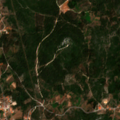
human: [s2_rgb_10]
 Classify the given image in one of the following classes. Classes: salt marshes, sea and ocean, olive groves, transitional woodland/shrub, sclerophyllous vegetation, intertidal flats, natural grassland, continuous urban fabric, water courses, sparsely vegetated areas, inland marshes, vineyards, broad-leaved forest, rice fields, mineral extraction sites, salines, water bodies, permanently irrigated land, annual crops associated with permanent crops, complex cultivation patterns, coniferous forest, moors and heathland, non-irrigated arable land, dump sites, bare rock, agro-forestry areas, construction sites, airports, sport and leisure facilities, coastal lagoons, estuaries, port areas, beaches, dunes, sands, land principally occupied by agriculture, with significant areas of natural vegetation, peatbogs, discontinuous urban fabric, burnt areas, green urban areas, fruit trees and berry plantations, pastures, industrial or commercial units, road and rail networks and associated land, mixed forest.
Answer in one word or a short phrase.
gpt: discontinuous urban fabric, annual crops associated with permanent crops, coniferous forest, mixed forest, sclerophyllous vegetation, transitional woodland/shrub